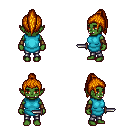
a pixel art fantasy rpg character, female body template, orc, green skin, teal tunic, metal pants, dark blonde long topknot hairstyle, leather bracers, dagger, four views (front, back, left, right), 2x2 character sprite sheet, small pixel art, hard edges, no anti-aliasing